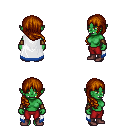
a pixel art fantasy rpg character, female body template, orc, green skin, white trimmed cape, red pants, brunette right-swept hairstyle, leather bracers, maroon shoes, four views (front, back, left, right), 2x2 character sprite sheet, small pixel art, hard edges, no anti-aliasing